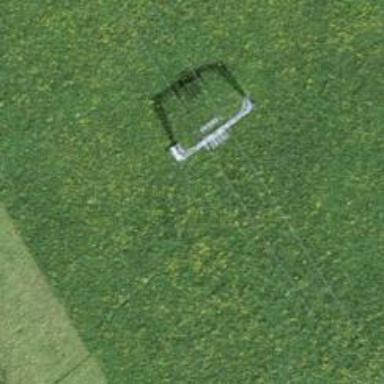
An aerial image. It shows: Pylon used for aerialway.